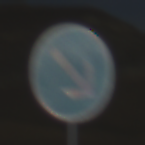
Verkehrszeichen: VorgeschriebeneVorbeifahrtRechts
Umgebung: Outdoor, Nature
Tageszeit: MorningAfternoon
Wetter: PartlyCloudy
Licht: Natural
Jahreszeit: NotSpecified
Kontrast: HighContrast